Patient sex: F
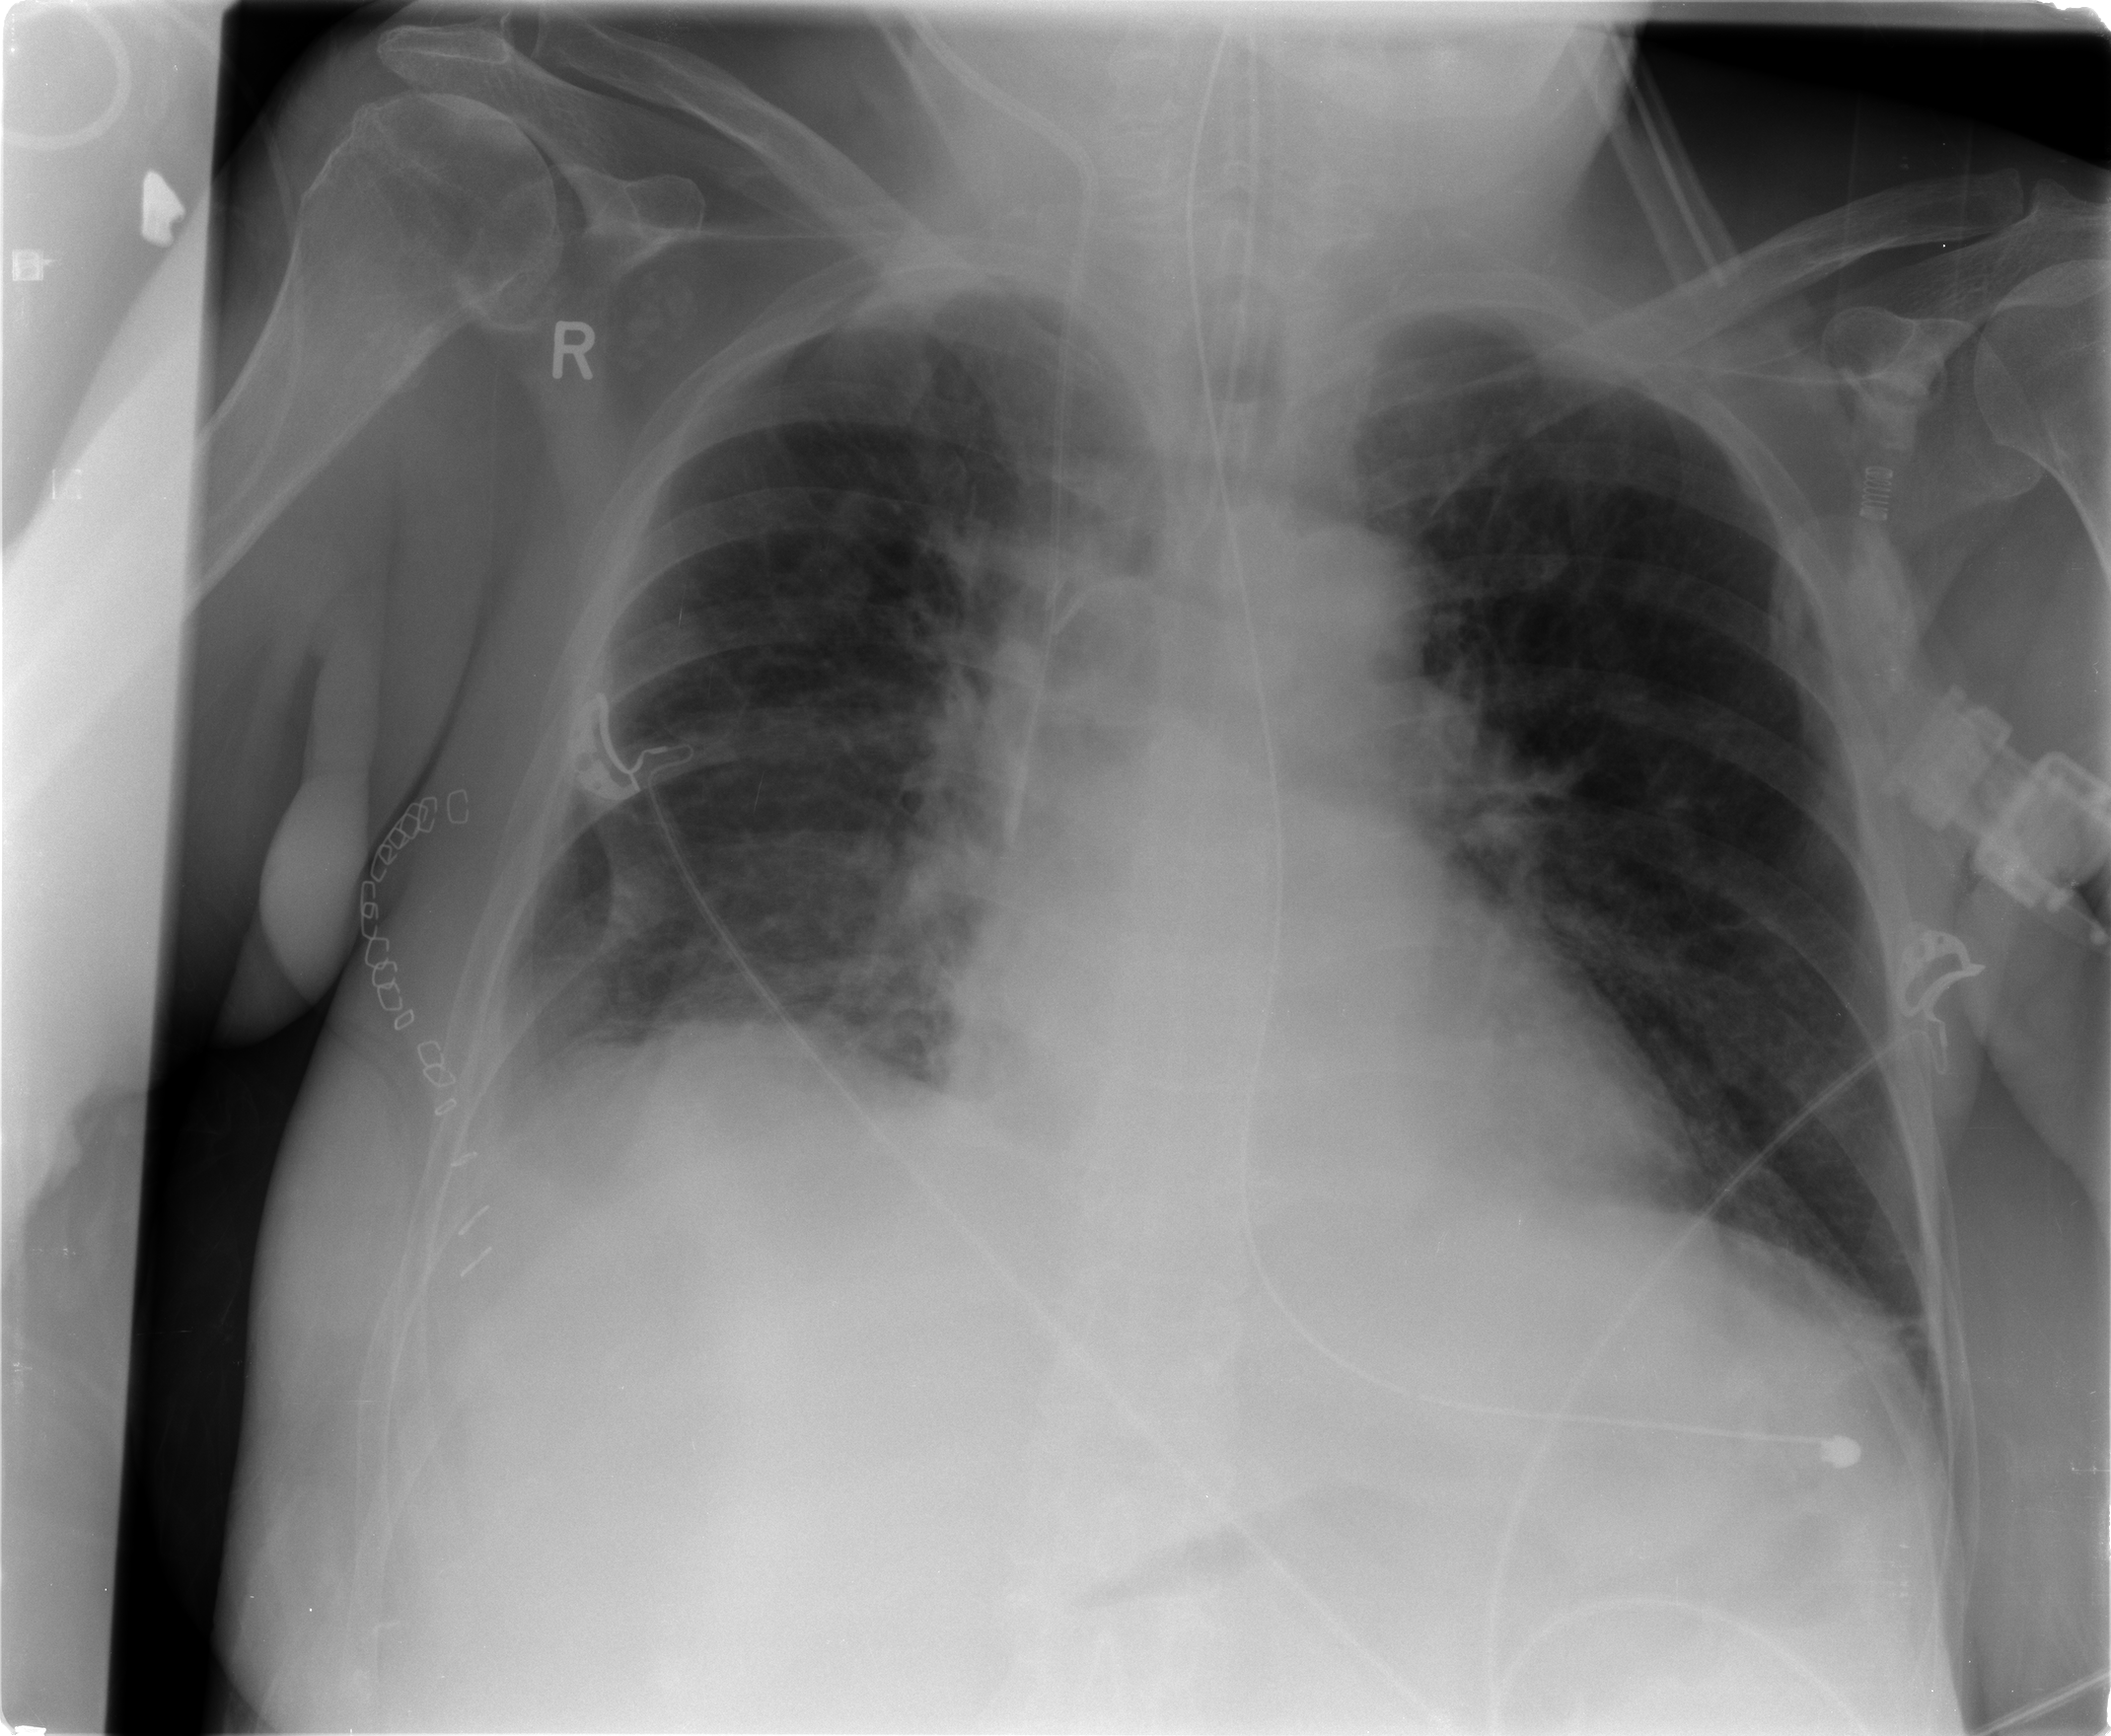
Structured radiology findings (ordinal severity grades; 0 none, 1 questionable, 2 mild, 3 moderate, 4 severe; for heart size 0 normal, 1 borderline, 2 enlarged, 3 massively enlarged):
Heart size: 1
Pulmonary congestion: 1
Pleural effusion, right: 1
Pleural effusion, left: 1
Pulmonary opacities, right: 0
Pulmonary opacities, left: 0
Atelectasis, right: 2
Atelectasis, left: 1